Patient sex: F
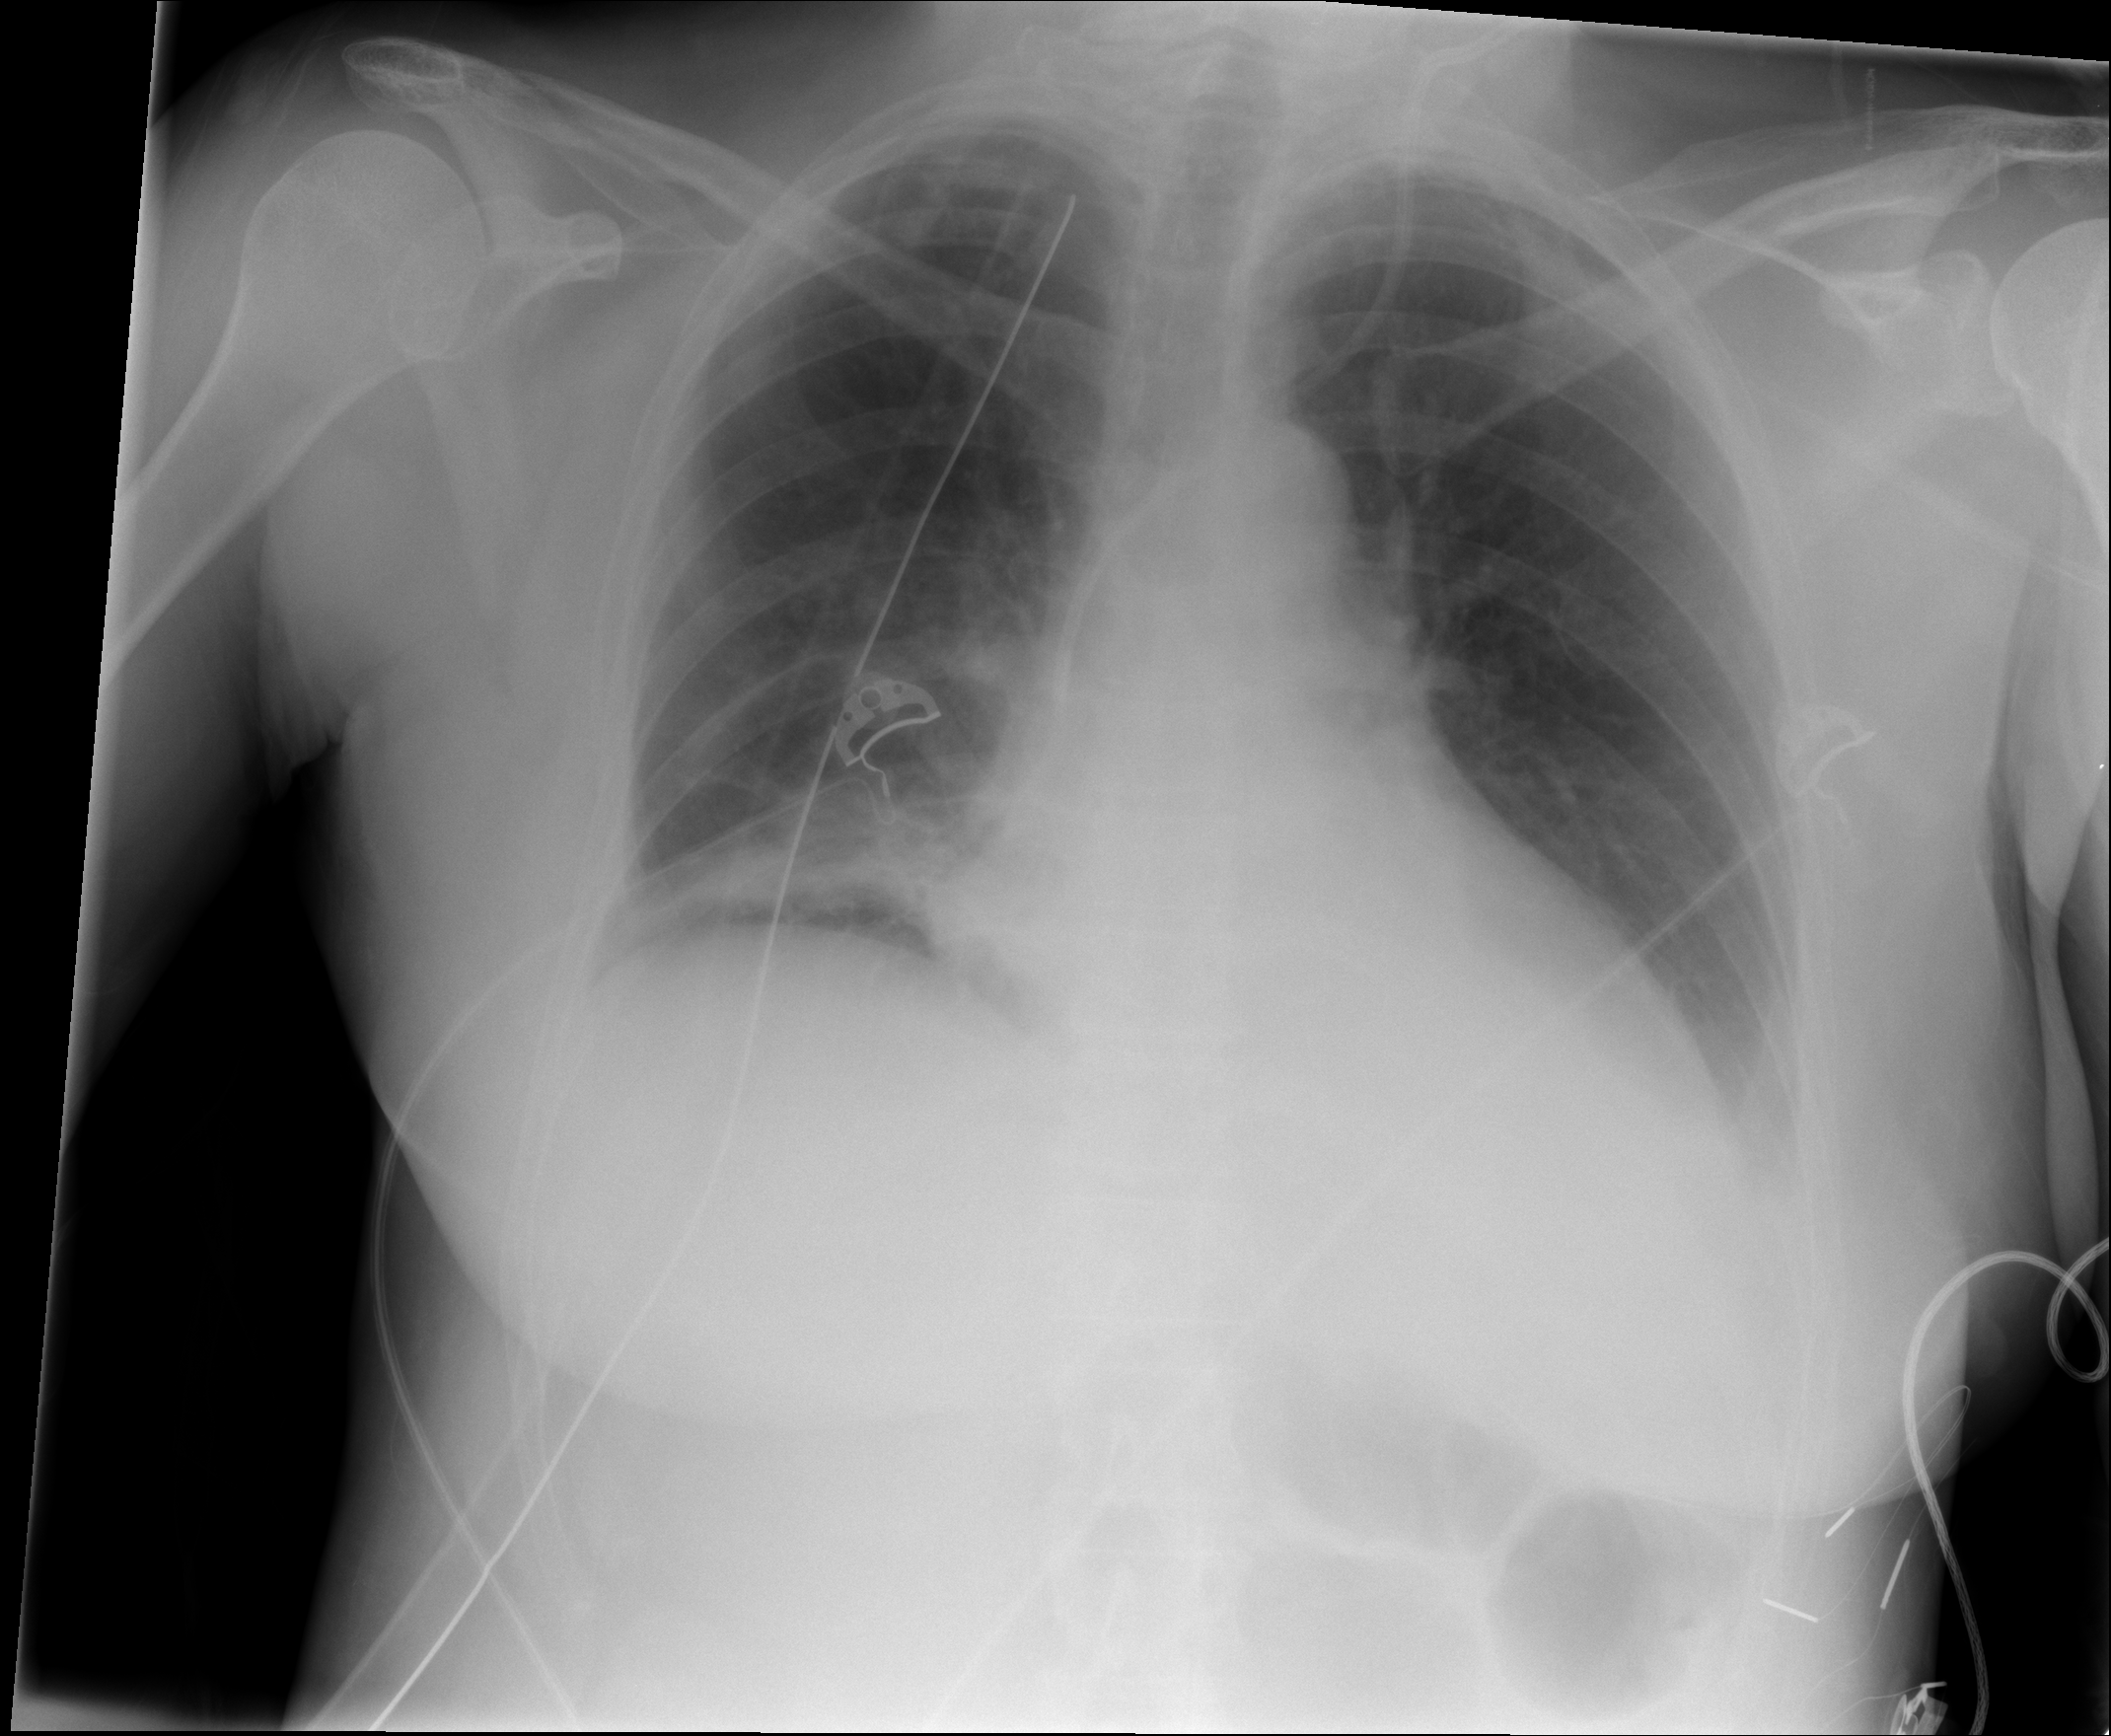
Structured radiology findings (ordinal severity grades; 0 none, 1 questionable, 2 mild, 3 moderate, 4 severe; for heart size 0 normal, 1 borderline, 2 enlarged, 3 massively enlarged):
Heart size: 0
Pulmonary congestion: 0
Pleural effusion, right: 1
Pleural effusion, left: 1
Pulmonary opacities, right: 2
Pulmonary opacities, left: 0
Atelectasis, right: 2
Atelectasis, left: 2